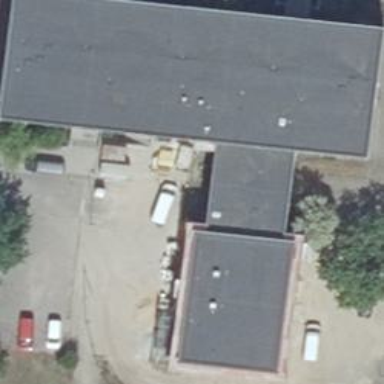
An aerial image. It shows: School building with flat roof.